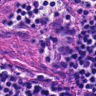
Metastatic tissue present: yes